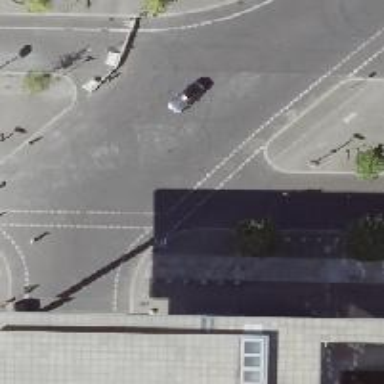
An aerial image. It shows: Unmarked road crossing.